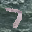
Label: 7